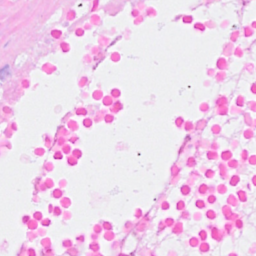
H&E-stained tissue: Breast